Chest X-ray:
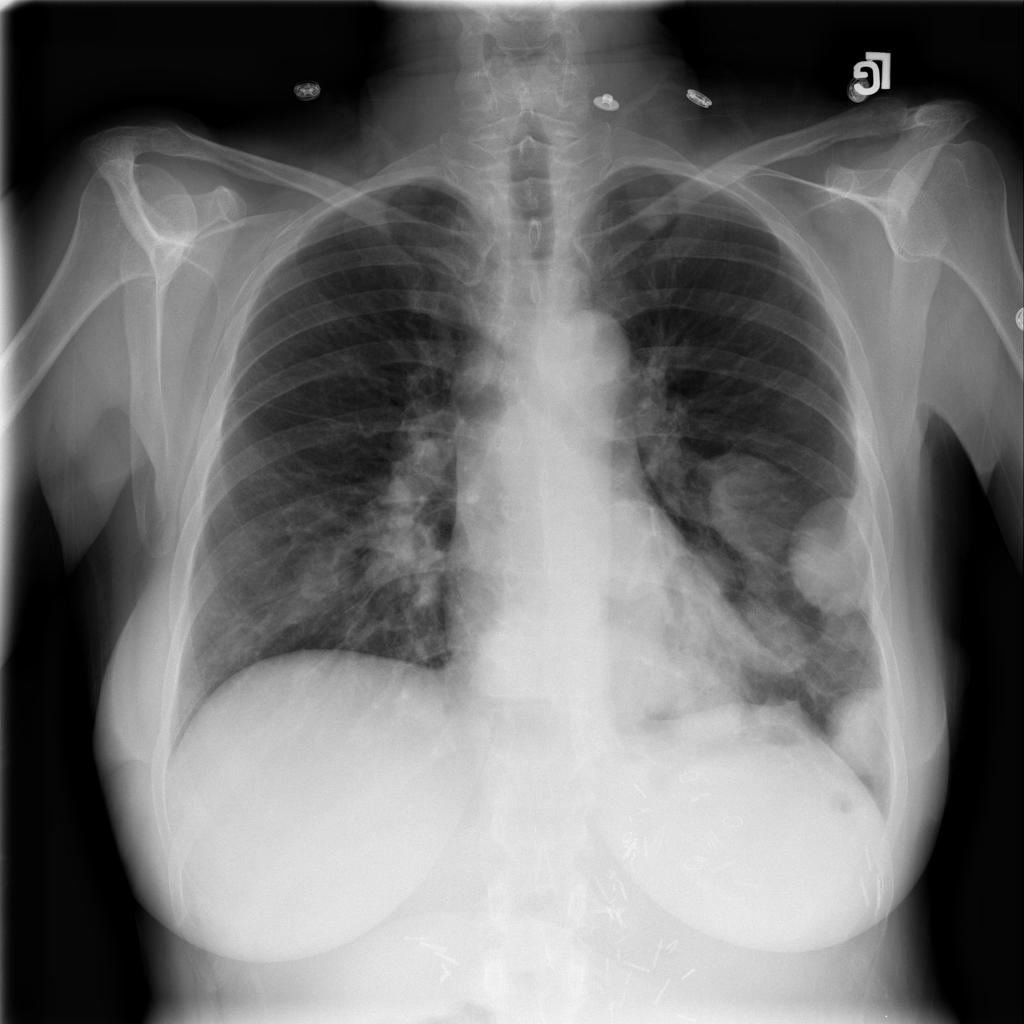
Findings: Nodule, Mass
No abnormal finding: no